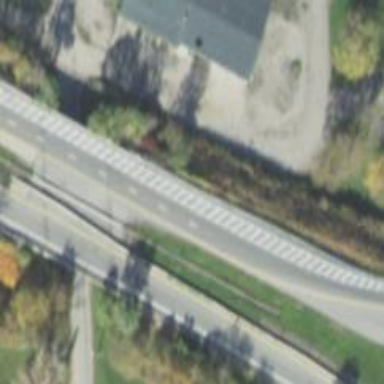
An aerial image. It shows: Asphalt road classified as primary highway with expressway characteristics.